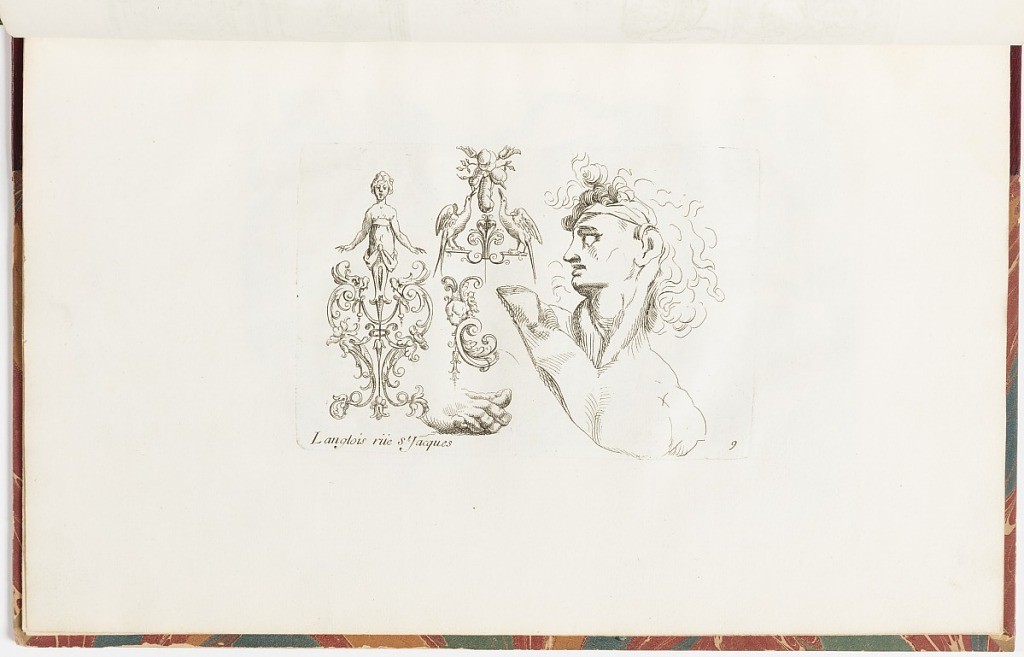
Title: Ornament Designs
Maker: Jean Bérain, the elder, French, 1640 – 1711
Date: ca.1670–ca.1700
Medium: Etching on laid paper
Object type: Print
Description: A plate with three ornament designs featuring grotesques and arabesques motifs, and to the right, a male bust in profile and in the lower center, half of a foot. The ornament designs feature terminal figures, a female herm, birds, fruit, fleurs-de-lys, fleurons, acanthus leaves, scrolling foliage, rosettes, and c-scrolls. The plate is signed and numbered.